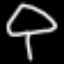
Label: mushroom